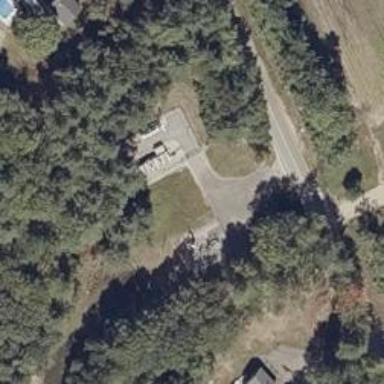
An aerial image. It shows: Service building.